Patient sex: M
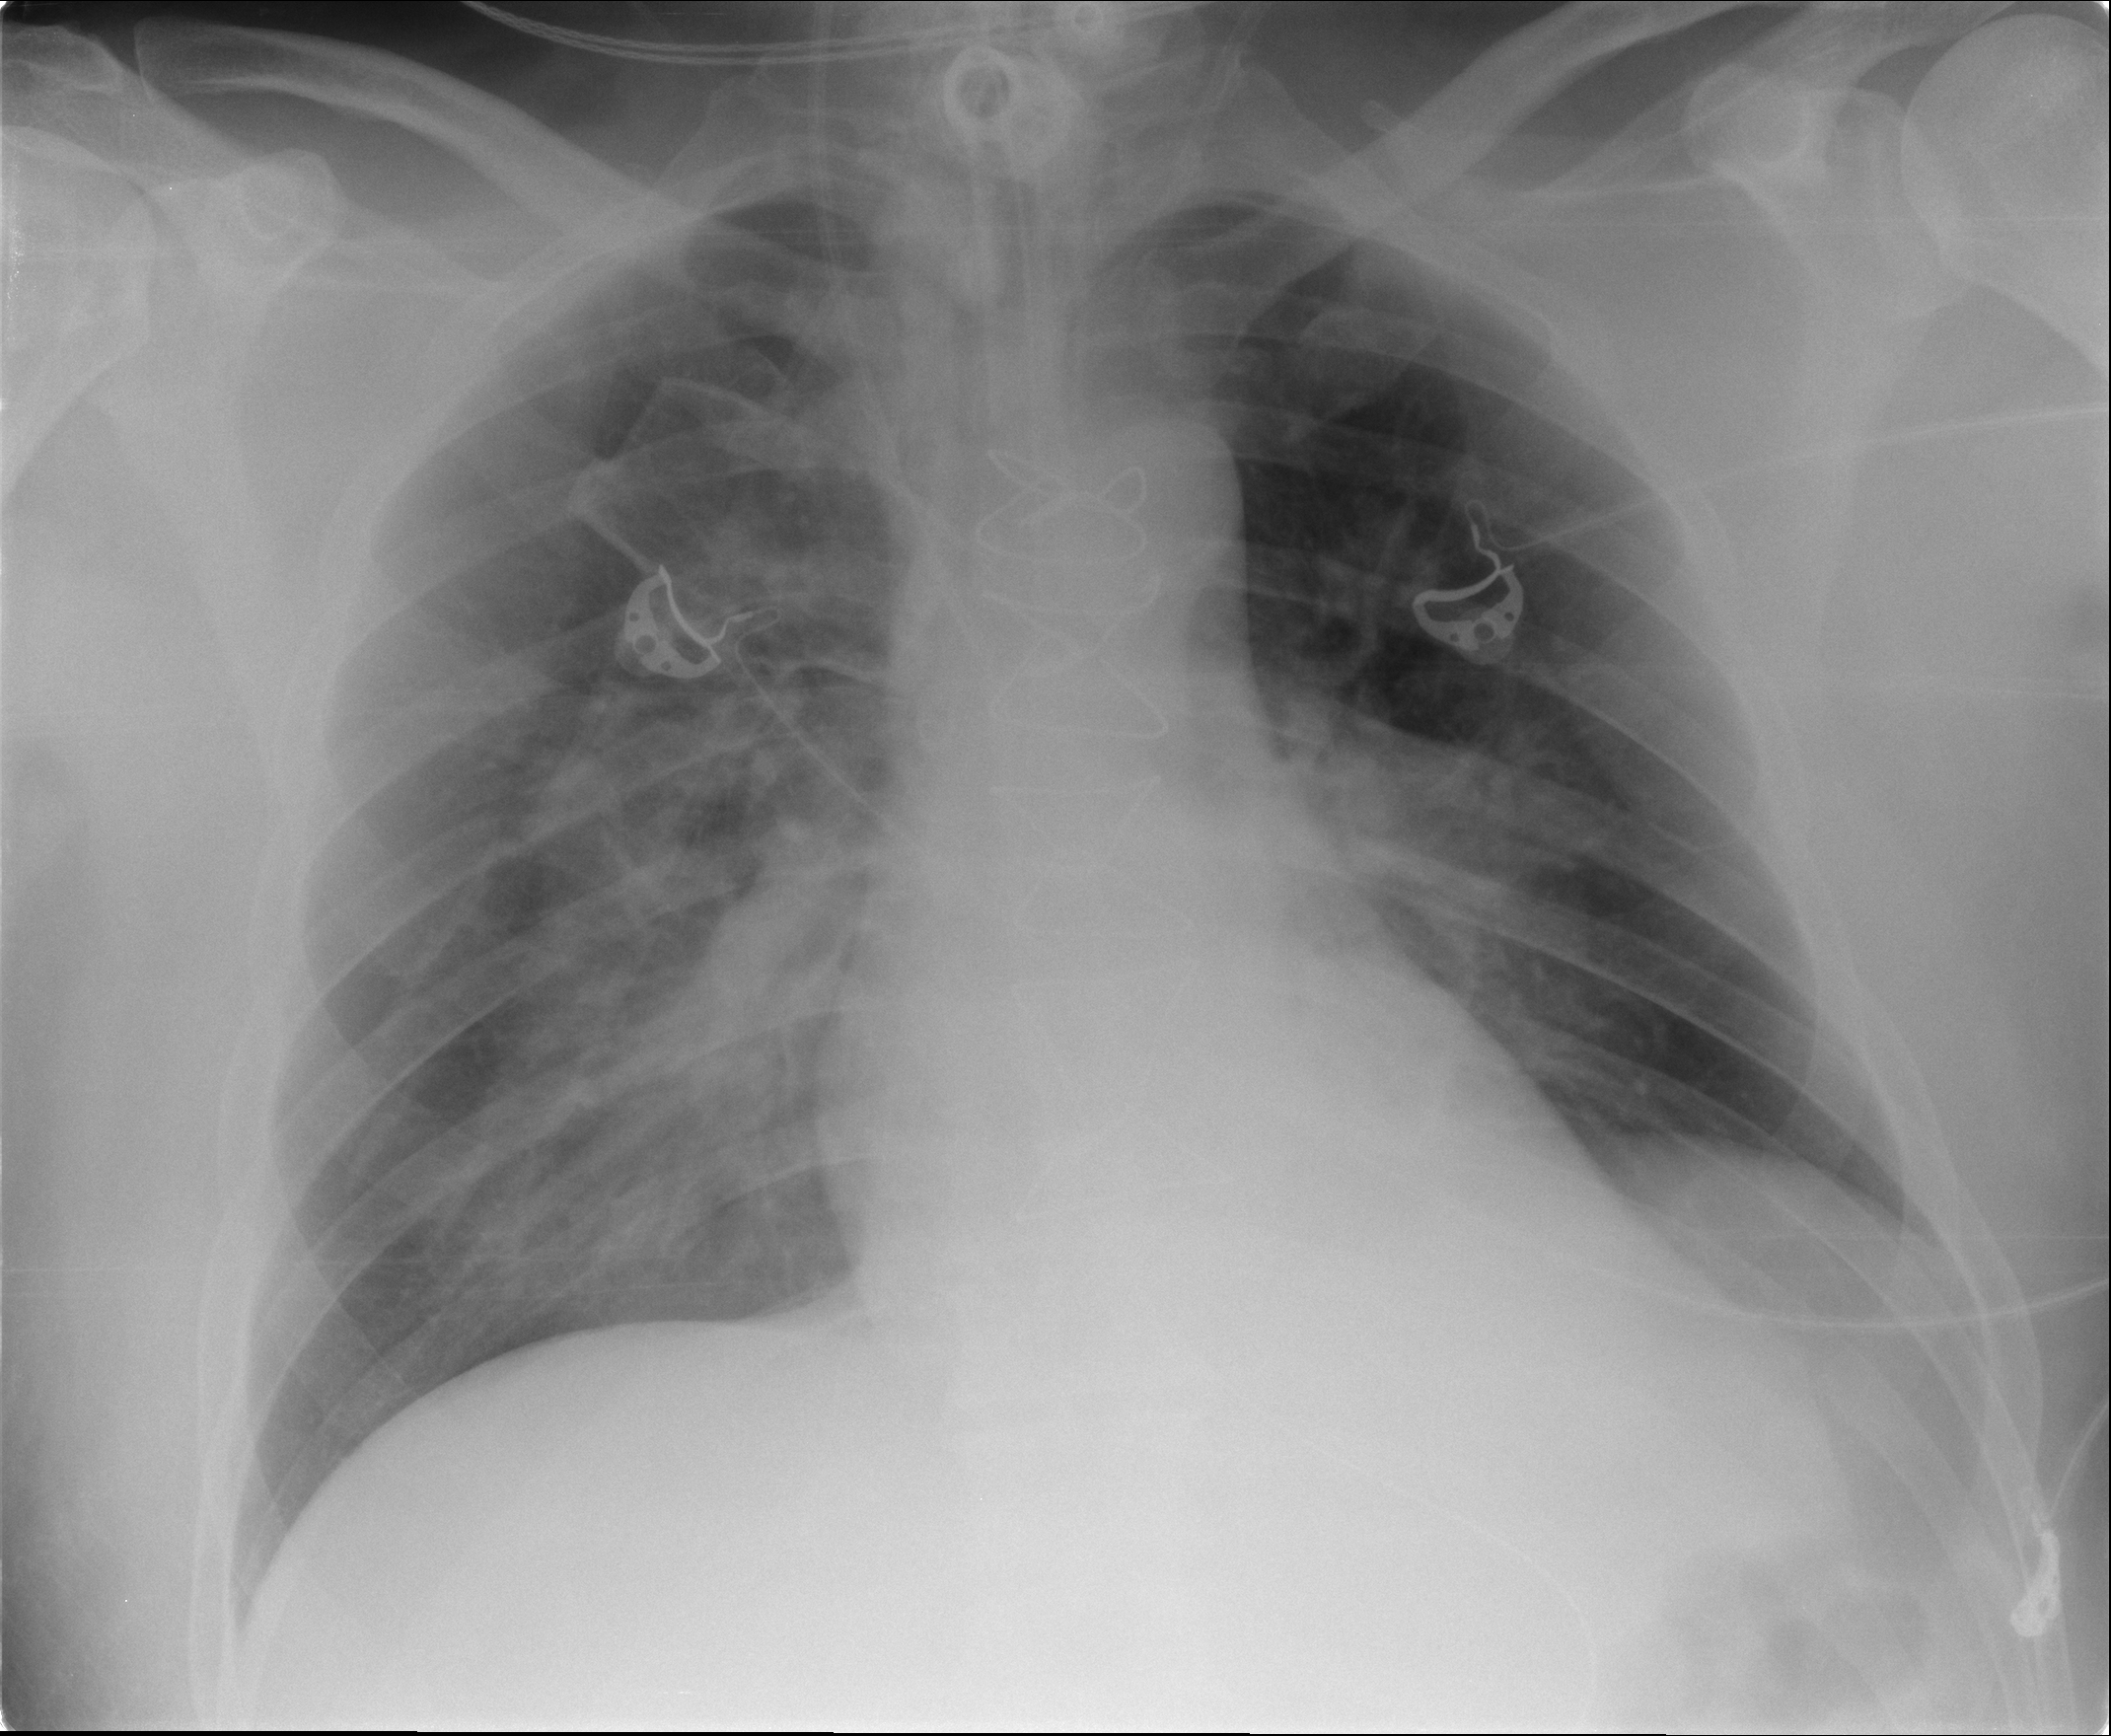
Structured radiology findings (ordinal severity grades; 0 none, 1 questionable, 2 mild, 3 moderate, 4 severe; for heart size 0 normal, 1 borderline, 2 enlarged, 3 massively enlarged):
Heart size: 0
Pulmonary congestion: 2
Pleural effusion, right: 0
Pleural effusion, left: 0
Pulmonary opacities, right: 3
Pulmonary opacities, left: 2
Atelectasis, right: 2
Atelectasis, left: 0